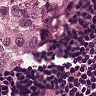
Metastatic tissue present: yes